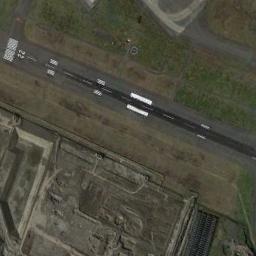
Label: runway